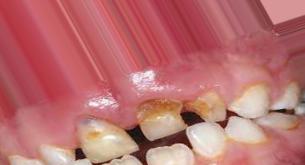
Condition: Caries